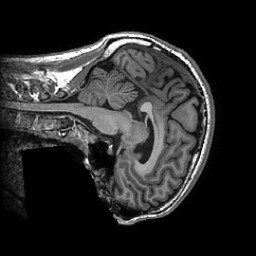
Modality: T1w
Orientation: sagittal
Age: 35
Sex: male
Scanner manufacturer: ge
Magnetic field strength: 3 T
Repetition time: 0.007352 s
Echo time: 0.003036 s